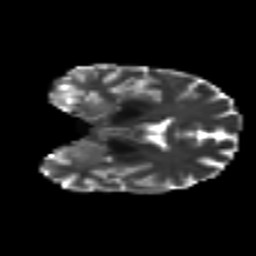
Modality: T2w
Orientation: coronal
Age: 42
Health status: ill
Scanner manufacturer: philips
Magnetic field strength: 3 T
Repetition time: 9 s
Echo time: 0.127 s